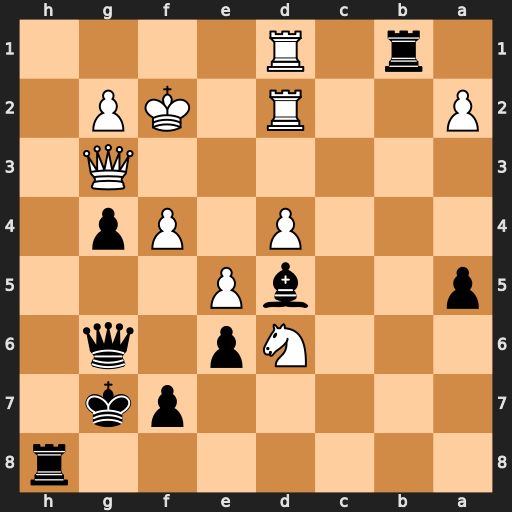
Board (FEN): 7r/5pk1/3Np1q1/p2bP3/3P1Pp1/6Q1/P2R1KP1/1r1R4
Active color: b
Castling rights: -
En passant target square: -
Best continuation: Rxd1 Rxd1 Qc2+